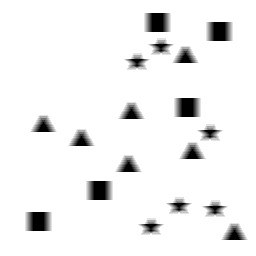
Squares: 5
Triangles: 7
Stars: 6
Total shapes: 18